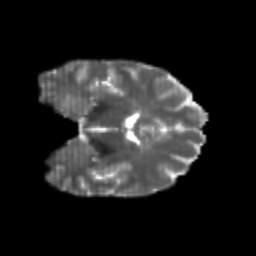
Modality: T2w
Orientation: coronal
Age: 25
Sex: male
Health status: healthy
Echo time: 0.074 s